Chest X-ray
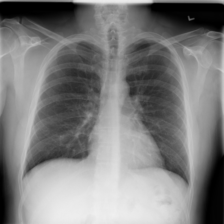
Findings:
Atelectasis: negative
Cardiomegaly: negative
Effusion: negative
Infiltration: negative
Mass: negative
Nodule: negative
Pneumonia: negative
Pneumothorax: negative
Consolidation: negative
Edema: negative
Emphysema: negative
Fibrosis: negative
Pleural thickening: negative
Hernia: negative